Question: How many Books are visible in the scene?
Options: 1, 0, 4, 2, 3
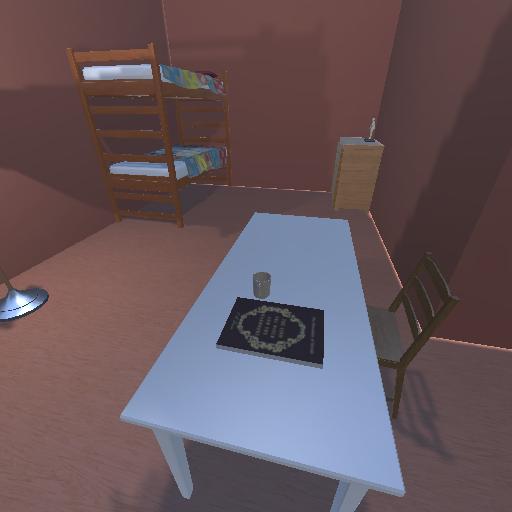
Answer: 1